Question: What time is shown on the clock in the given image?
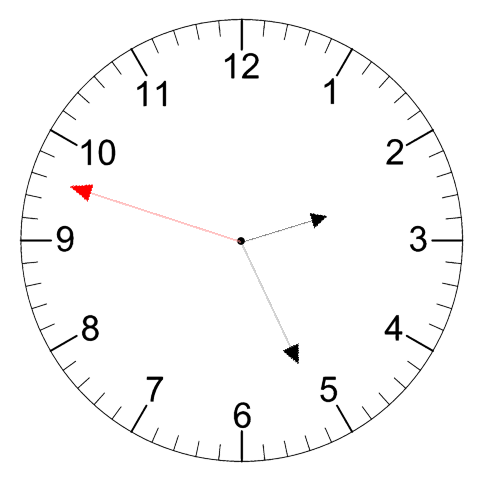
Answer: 02:25:48